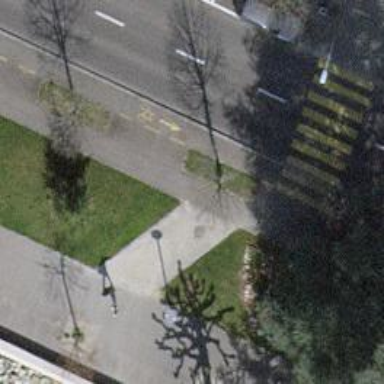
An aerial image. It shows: Avenue of trees.